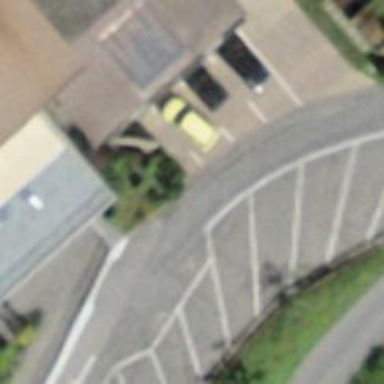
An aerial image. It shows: Parking aisle designated as service road.